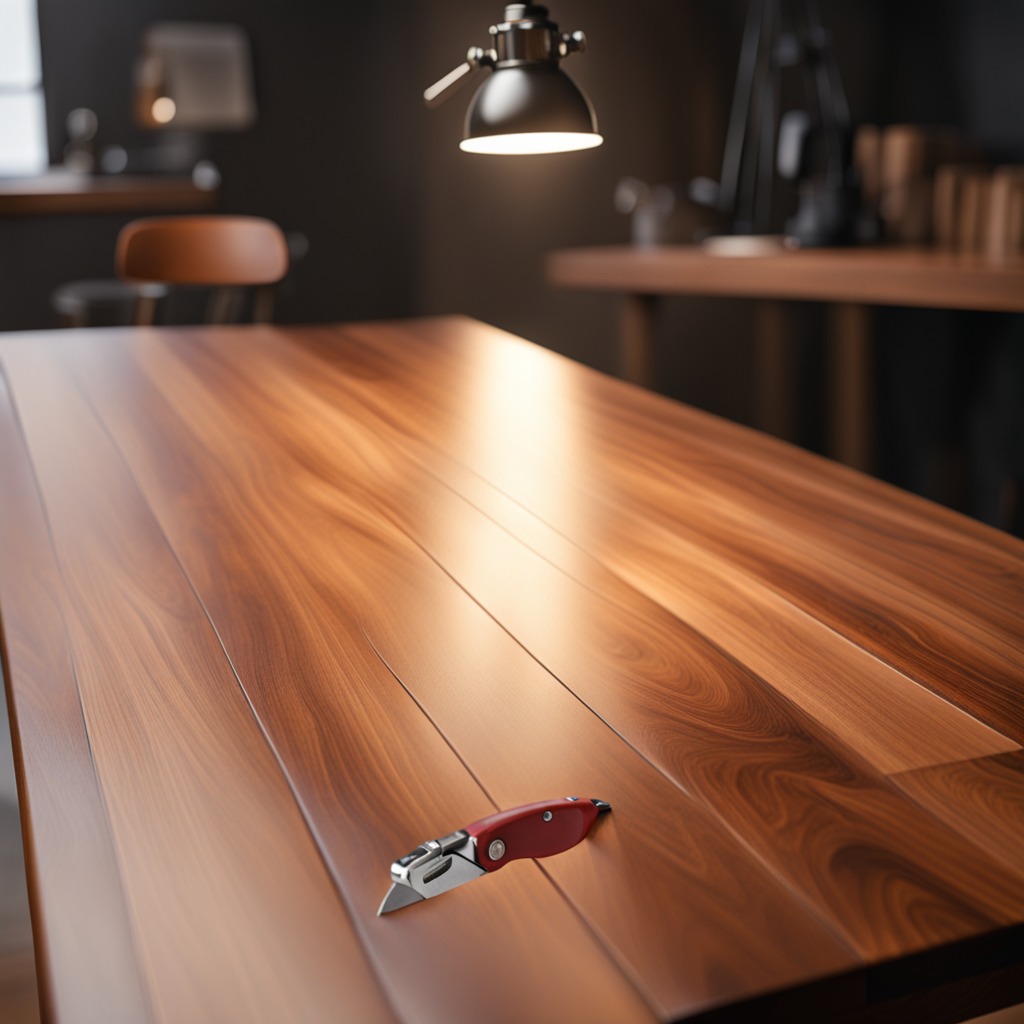
A utility knife is lying on the wooden table in a carpentry studio.